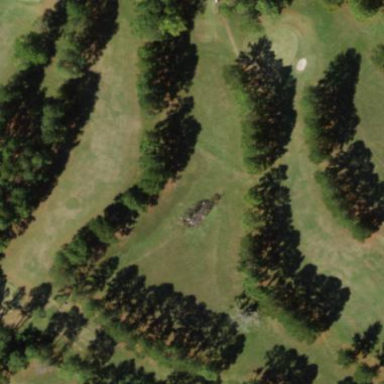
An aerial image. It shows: Grassy area designated as golf fairway.